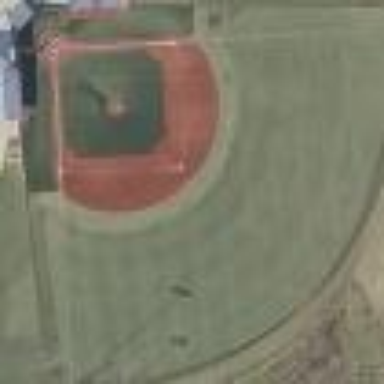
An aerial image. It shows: Baseball pitch for leisure land activities.